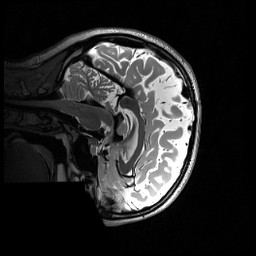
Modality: T2w
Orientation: sagittal
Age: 20
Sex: female
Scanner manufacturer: siemens
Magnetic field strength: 3 T
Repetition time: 3.2 s
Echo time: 0.566 s